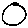
Label: circle